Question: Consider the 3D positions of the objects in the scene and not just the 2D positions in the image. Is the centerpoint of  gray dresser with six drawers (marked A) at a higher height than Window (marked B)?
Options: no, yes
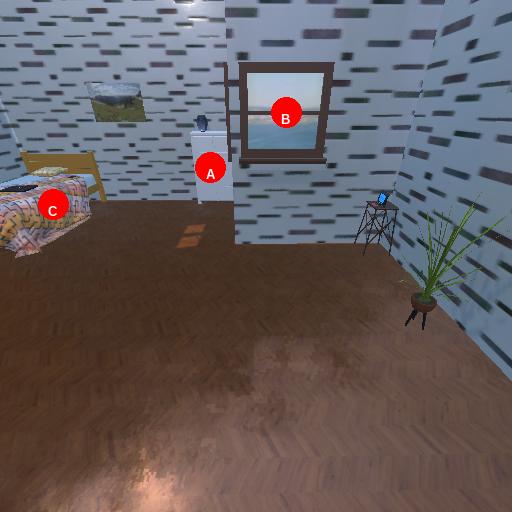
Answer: no